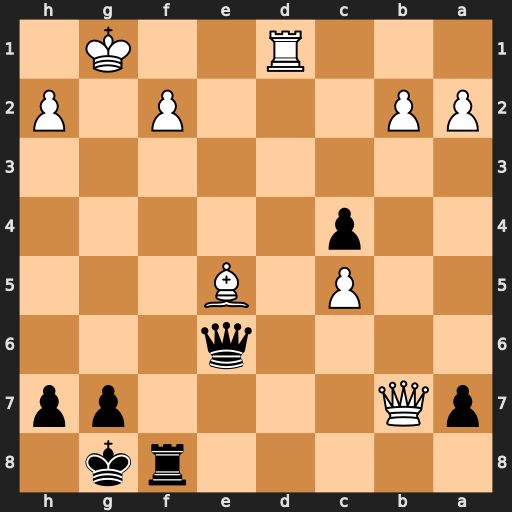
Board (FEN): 5rk1/pQ4pp/4q3/2P1B3/2p5/8/PP3P1P/3R2K1
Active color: b
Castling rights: -
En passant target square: -
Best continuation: Qg4+ Kf1 Qxd1+